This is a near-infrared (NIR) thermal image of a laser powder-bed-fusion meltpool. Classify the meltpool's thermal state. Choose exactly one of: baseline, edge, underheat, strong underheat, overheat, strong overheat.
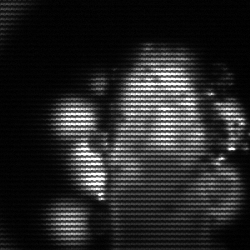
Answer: baseline